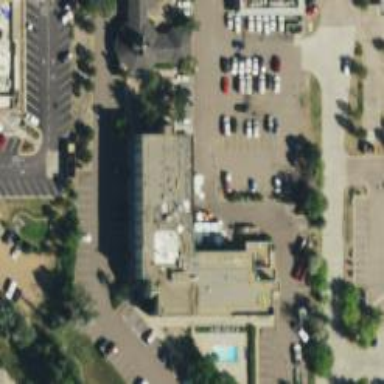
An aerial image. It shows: Hotel building.